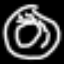
Label: donut